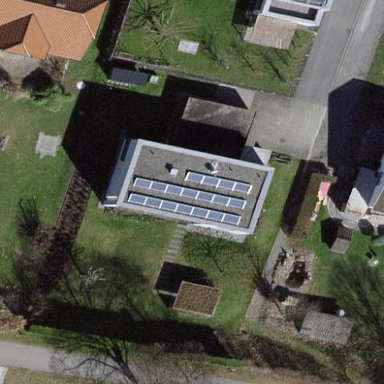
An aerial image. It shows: Detached building.